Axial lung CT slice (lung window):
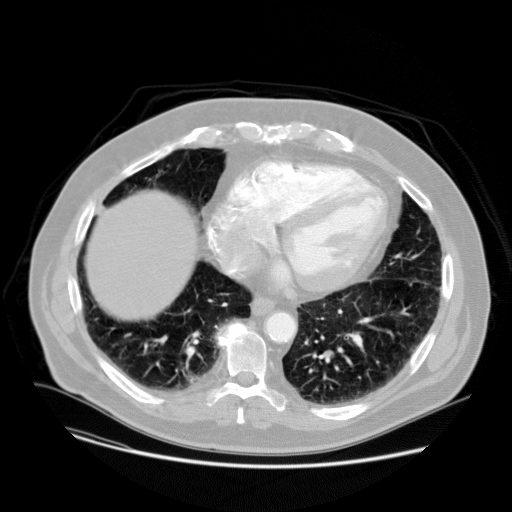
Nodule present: no